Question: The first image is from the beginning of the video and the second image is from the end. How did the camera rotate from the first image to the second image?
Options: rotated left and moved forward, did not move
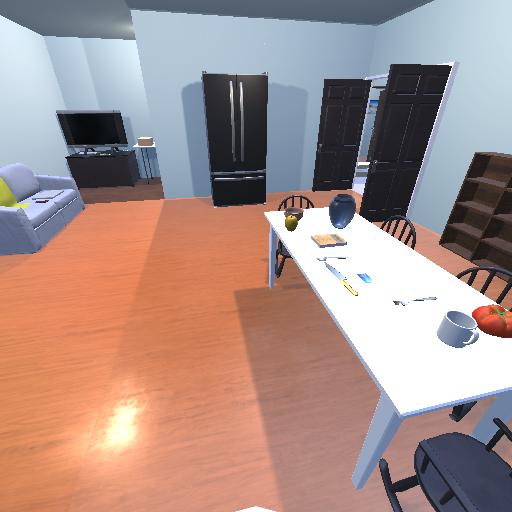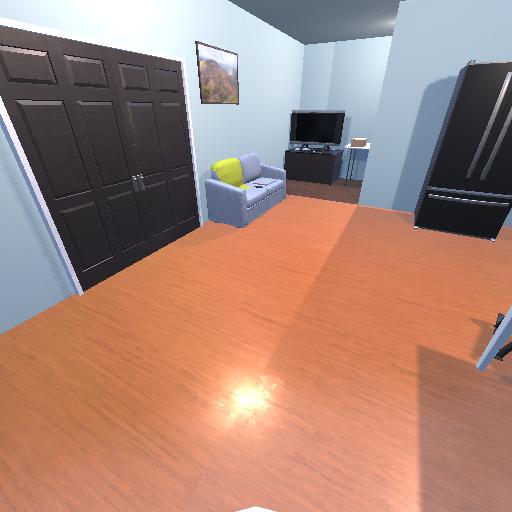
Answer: rotated left and moved forward